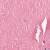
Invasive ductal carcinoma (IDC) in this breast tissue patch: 1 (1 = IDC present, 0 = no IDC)